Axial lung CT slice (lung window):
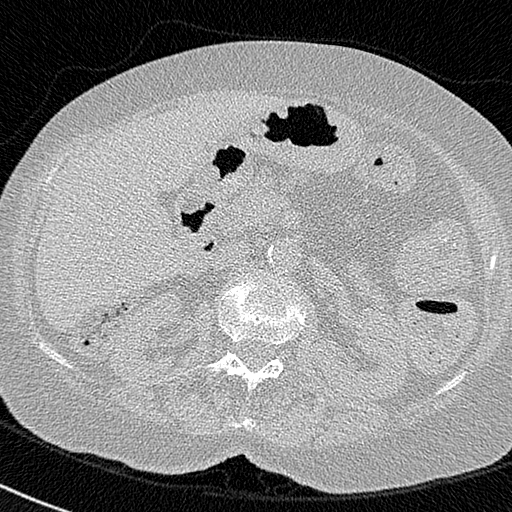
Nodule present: no